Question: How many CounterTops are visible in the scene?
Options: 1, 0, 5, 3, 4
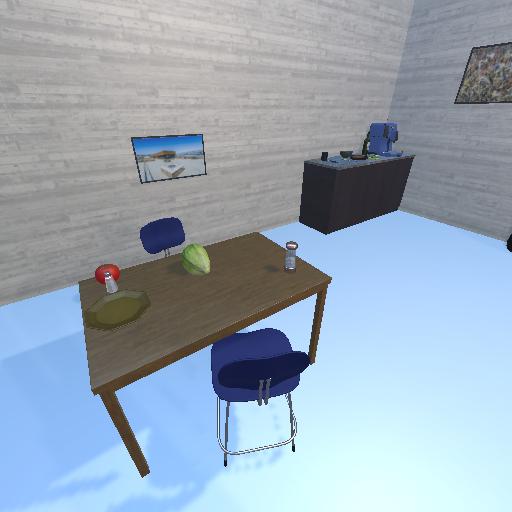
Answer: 1